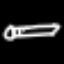
Label: pencil